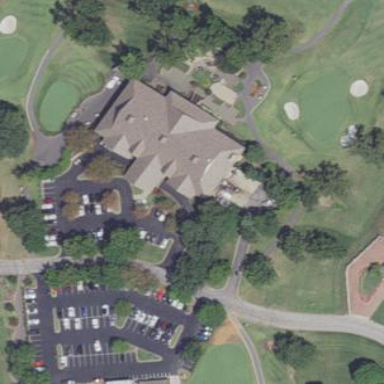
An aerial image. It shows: Clubhouse building associated with golf course.